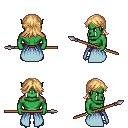
a pixel art fantasy rpg character, male body template, orc, green skin, overskirt, red pants, light blonde loose hair, metal boots, spear, four views (front, back, left, right), 2x2 character sprite sheet, small pixel art, hard edges, no anti-aliasing